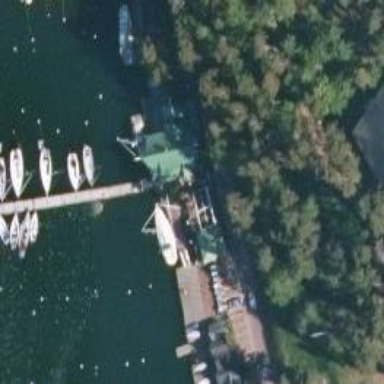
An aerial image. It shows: Pier with mooring facilities.